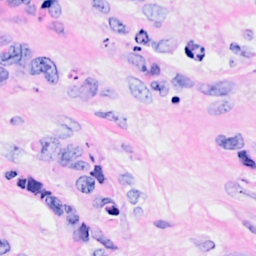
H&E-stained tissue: Breast